Question: I have an audio jPlayer with the Blue Monday theme. I removed the seek/playback bar, and shrunk the width to remove the excess space.
'''
div.jp-audio {
max-width:275px;
}
'''
Everything looks fine, except the volume controls, which remain in their original locations (which are now outside the player).

How can I move the volume controls to the left so that they are inside the player?
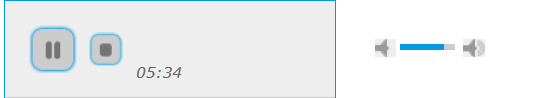
Answer: You need to move 'a.jpmute', 'a.jp-unmute' and 'div.jp-volume-bar' to the left.
'''
div.jp-audio div.jp-type-single a.jp-mute,
div.jp-audio div.jp-type-single a.jp-unmute{
margin-left:50px;
}
div.jp-audio div.jp-volume-bar{
left:167px;
}
'''